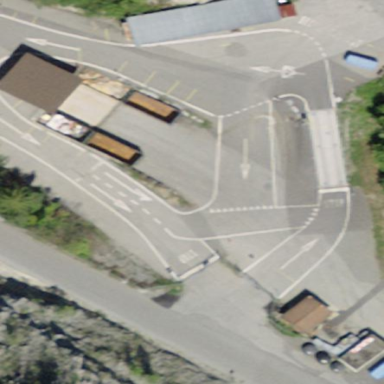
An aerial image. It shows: Recycling center that accepts scrap metal.